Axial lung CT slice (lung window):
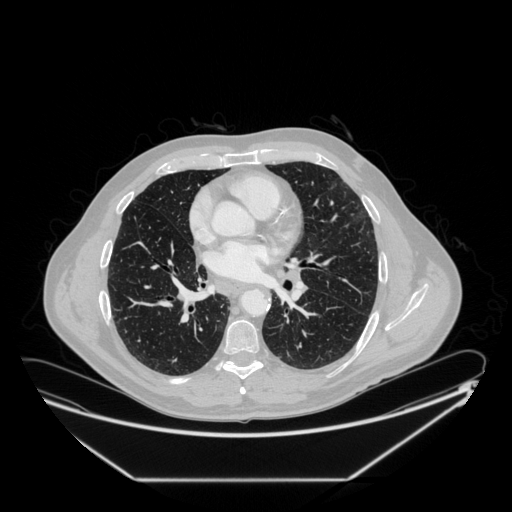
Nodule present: no